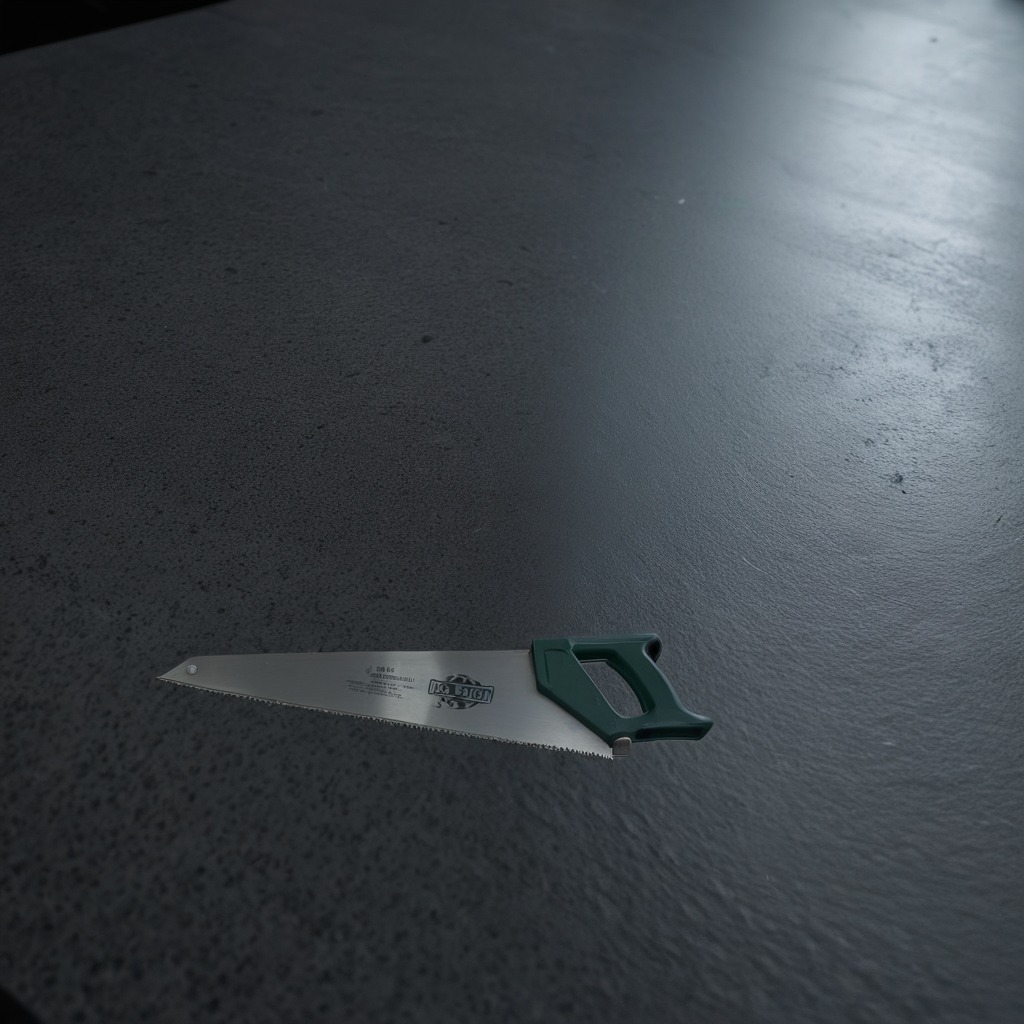
A metal saw is lying on the clean granite table inside a workshop at night.